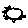
Label: sun